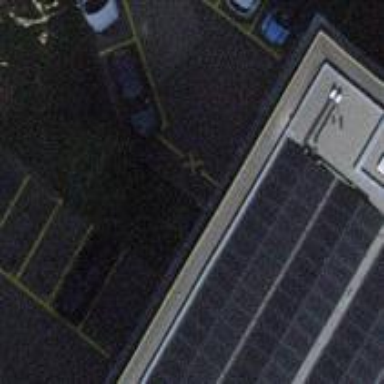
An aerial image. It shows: Car-sharing service available at this location.